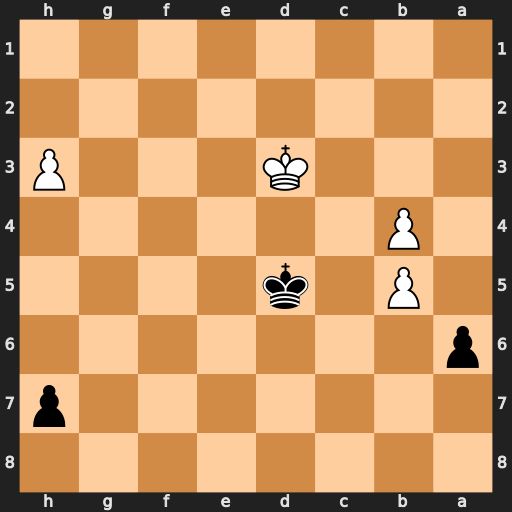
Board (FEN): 8/7p/p7/1P1k4/1P6/3K3P/8/8
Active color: b
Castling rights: -
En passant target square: -
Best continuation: axb5 h4 h5